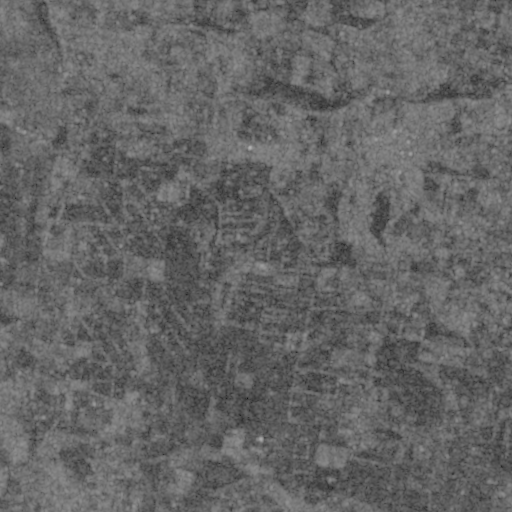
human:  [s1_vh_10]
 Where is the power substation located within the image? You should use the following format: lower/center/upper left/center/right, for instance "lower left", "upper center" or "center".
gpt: The power substation is located in the upper left of the image.
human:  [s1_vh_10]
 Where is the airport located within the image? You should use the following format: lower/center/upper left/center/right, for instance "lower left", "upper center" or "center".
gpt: There is no airport in the image.

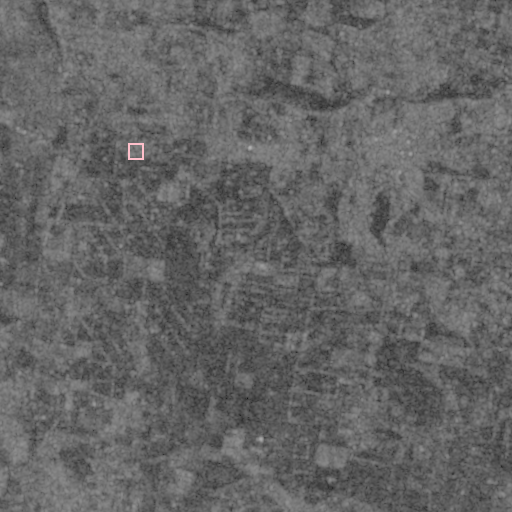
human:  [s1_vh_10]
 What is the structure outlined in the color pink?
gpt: The structure outlined in pink is a power substation.
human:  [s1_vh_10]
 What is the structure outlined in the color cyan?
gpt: There is no cyan outline.